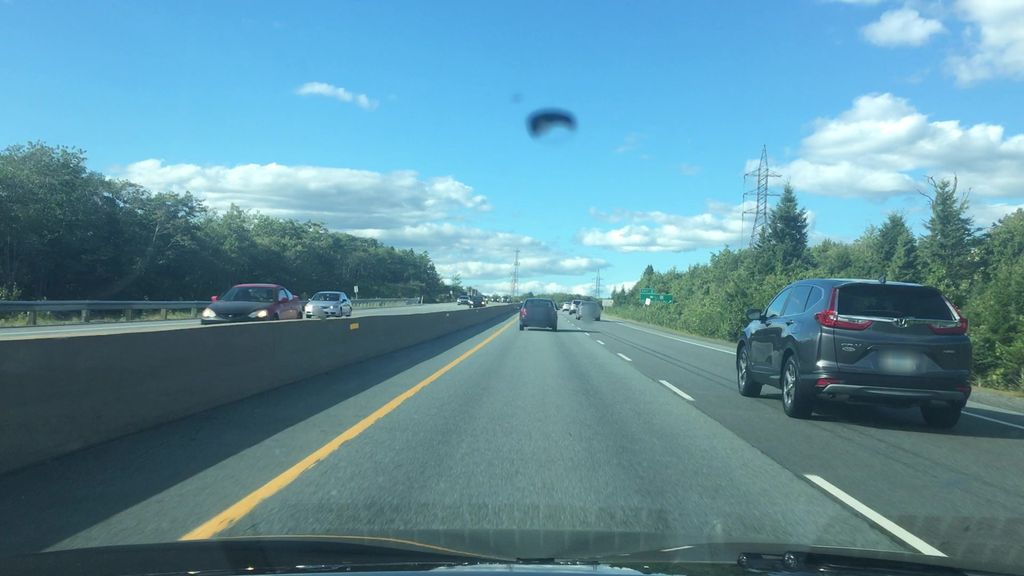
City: halifax